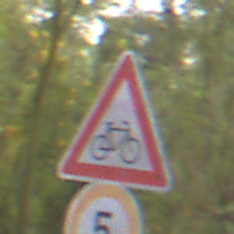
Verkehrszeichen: RadverkehrLinks
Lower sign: Geschwindigkeit5
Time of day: MorningAfternoon
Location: Outdoor (Urban)
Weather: PartlyCloudy
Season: NotSpecified
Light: Natural